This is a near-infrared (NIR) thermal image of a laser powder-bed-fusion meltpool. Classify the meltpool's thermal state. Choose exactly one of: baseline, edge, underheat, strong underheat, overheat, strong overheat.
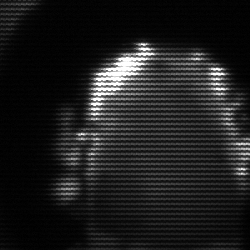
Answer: baseline